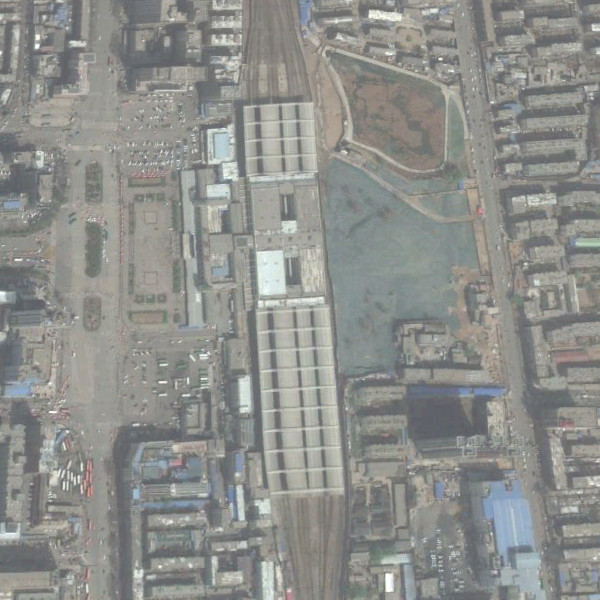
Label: RailwayStation